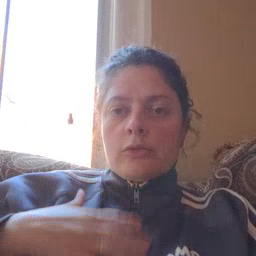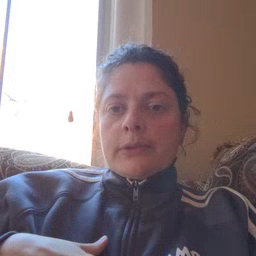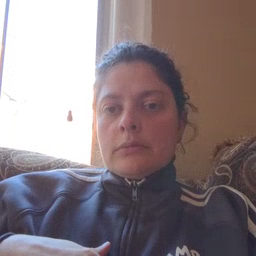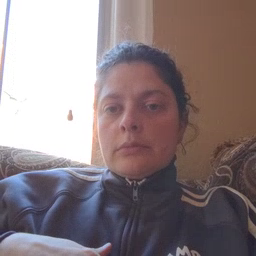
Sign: pajamas